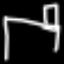
Label: bed